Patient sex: M
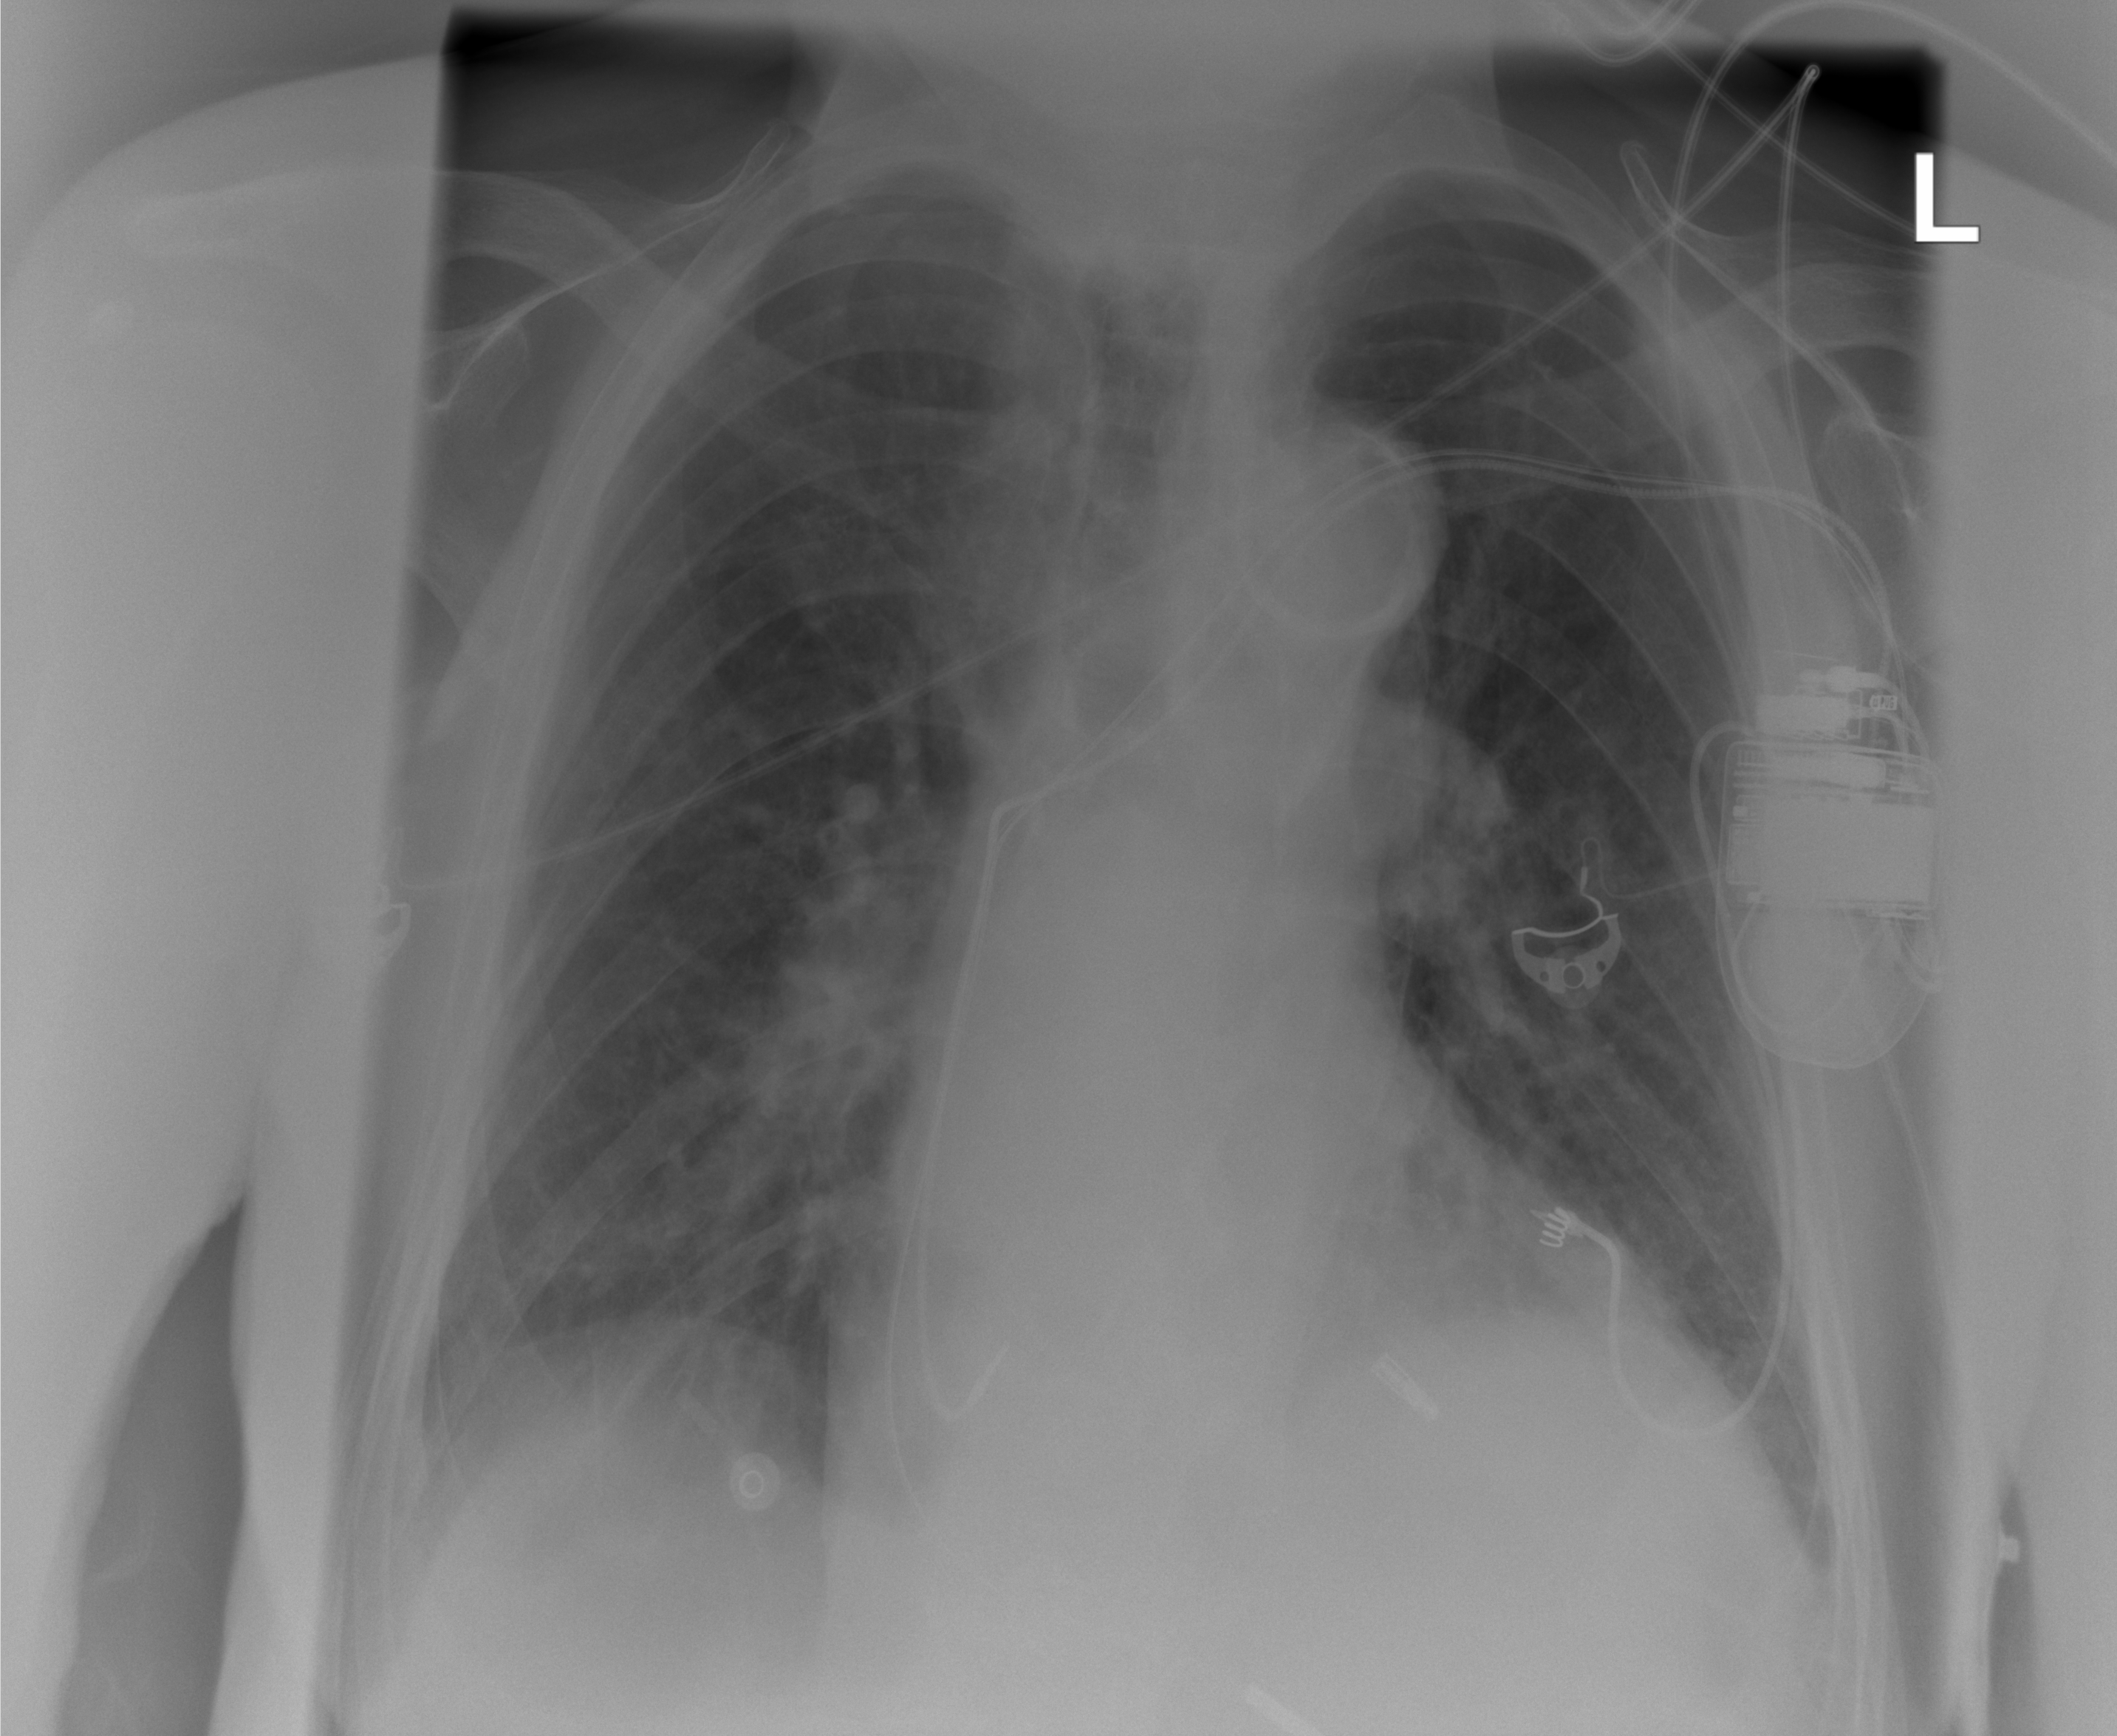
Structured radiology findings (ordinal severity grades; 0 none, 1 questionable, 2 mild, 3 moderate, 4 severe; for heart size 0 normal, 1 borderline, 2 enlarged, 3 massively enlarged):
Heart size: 2
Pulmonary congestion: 2
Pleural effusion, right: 1
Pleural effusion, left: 1
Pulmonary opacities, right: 1
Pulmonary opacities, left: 1
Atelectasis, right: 0
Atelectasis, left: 0